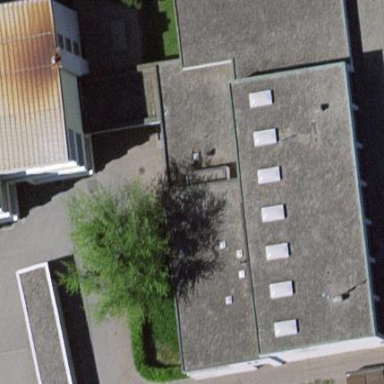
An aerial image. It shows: Sports centre building.